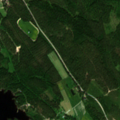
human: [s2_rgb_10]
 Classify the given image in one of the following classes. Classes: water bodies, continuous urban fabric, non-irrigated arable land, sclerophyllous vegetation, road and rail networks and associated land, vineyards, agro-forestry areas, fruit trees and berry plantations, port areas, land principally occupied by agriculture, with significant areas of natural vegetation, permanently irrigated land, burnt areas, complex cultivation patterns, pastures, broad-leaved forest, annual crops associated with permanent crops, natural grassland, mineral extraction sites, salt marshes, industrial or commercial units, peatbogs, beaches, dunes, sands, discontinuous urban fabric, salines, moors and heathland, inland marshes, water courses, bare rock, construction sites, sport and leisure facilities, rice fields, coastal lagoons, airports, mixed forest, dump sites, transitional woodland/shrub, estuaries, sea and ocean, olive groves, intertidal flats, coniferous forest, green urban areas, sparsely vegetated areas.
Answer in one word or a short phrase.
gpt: land principally occupied by agriculture, with significant areas of natural vegetation, coniferous forest, mixed forest, water bodies